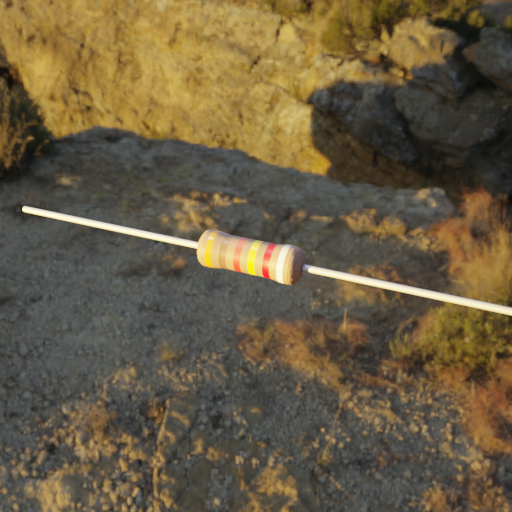
Resistor colour bands (in order): orange, brown, red, yellow, red, white